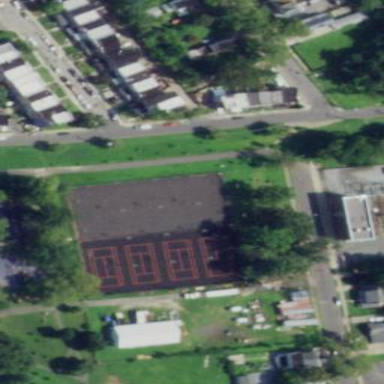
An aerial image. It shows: Basketball court on leisure land pitch.